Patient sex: M
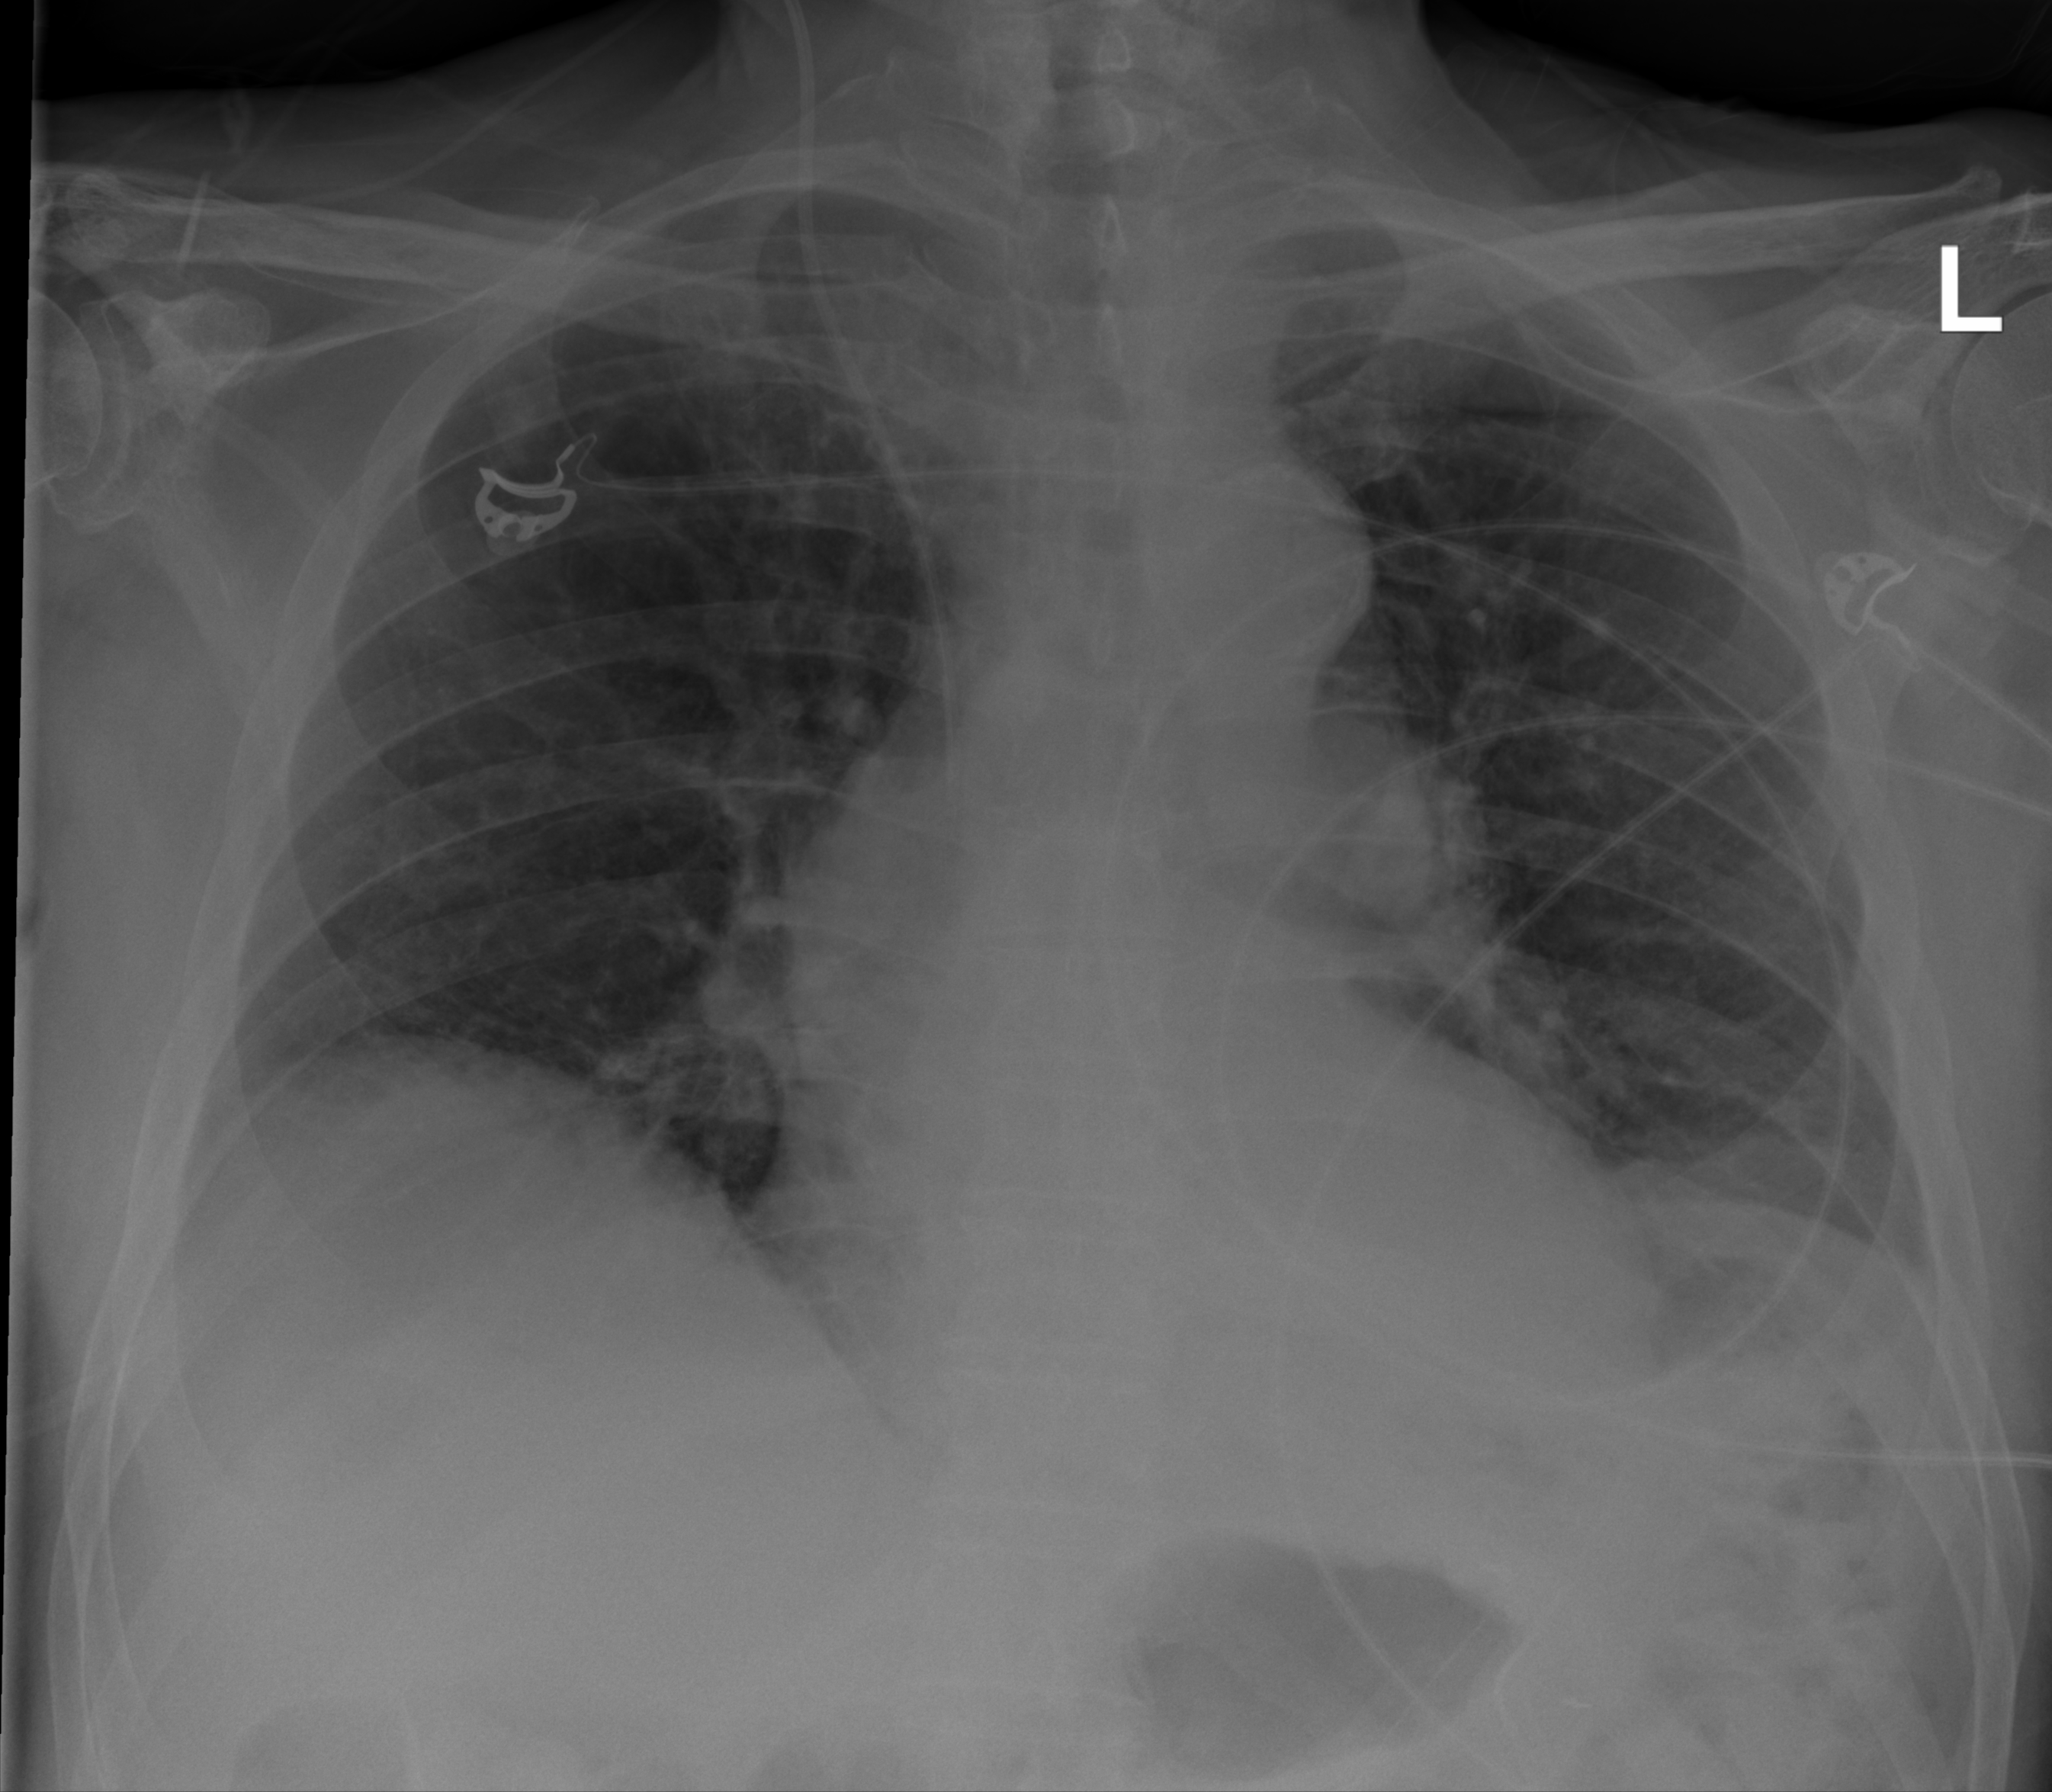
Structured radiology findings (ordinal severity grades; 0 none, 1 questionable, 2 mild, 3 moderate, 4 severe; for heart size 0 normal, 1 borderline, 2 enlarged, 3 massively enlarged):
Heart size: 1
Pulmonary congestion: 0
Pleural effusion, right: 0
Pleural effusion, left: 2
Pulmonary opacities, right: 0
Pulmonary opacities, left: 0
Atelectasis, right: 2
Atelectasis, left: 2